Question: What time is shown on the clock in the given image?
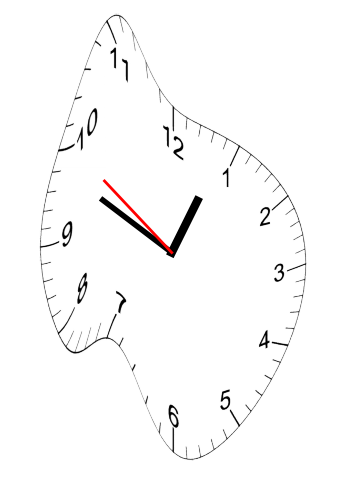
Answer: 12:48:50